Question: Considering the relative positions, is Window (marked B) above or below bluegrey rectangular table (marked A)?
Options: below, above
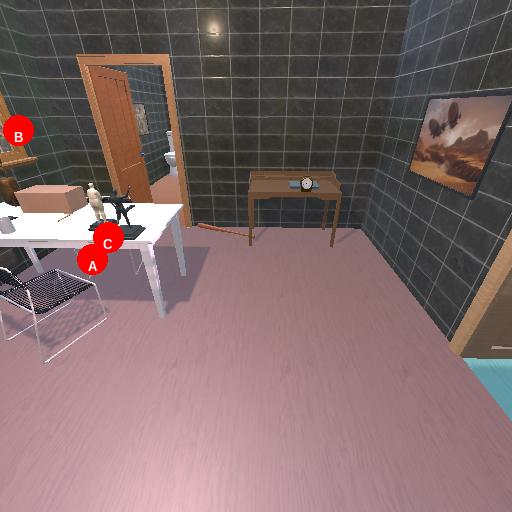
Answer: below